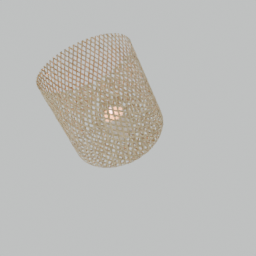
Label: lighting